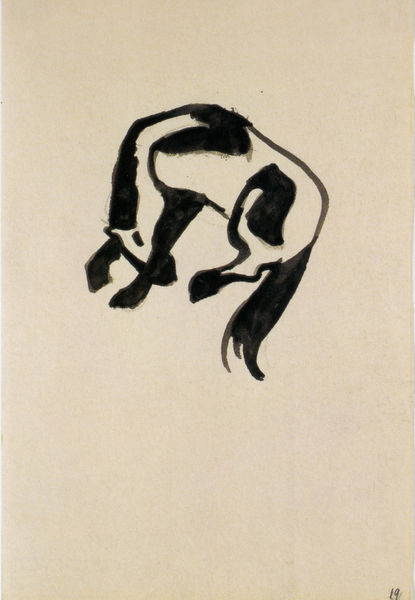
Titel: Eine Vignette (Gebeugtes Pferd)
Künstler: Franz Marc
Standort: Kochel am See
Institution: Franz Marc Museum
Schlagwörter: kopf, körper, schatten, weiß, wolf, aquarell, bewegung, braun, haar, ohr, rücken, schwarz, skizze, zeichnung, hund, tier, expressionismus, hals, signatur, natur, auge, haare, blatt, gebeugt, schön, pferd, rund, beine, huf, hufe, mähne, schwanz, schweif, sprung, bein, holzschnitt, japan, papier, liegen, studie, grafik, graphik, kuh, wasserfarbe, wild, arch, white, black, modern, old, painting, yellow, print, pfoten, gesenkt, liegend, schenkel, gestalt, katze, tusche, bücken, gepunktet, form, asien, druck, schwarz-weiss, gewunden, lithografie, filzstift, gebogen, nd, stilisiert, reihe, entwurf, pinsel, schimmel, franz, tinte, fleck, flecken, weß, picasso, springen, maul, wesen, scjwarz, ear, head, gebückt, fleckig, feet, drawing, paper, nummeriert, black and white, gescheckt, stier, mouth, dog, expressionist, line, sketch, tail, flying, blauer reiter, pen, nummer, filz, abstract, pferdeschwanz, rumpf, pose, bei, tuschezeichnung, ink, draft, watercolor, flecke, art, tint, study, franz marc, marc, fohlen, animal, eye, legs, shapes, cow, horse, haös, brush, coal, bull, charcoal, hoof, resting, sleeping, teir, asian, hooves, mammal, minimal, simple, stylized, jumping, bocken, round, oriental, kick, gedrungen, hoofs, mane, bold, shape, leg, spots, tired, 19, 14, swanz, toes, number, curved, while, abstracted, papet, haunches, isolated, liquid, gesalt, tuschemalerei, prancing, curled up, redkution, sleeing, frabz narc, bucking, four legged, hind leg, stand up